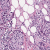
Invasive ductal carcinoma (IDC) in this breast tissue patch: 1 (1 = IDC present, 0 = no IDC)